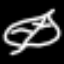
Label: leaf